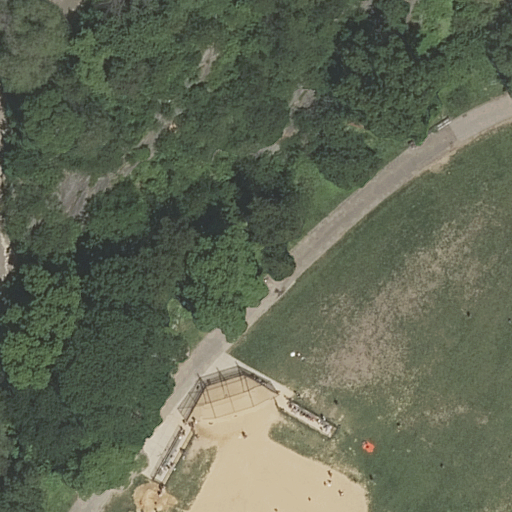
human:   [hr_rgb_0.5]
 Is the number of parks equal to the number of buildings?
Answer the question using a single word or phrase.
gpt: no

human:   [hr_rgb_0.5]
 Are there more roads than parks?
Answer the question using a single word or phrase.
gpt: yes

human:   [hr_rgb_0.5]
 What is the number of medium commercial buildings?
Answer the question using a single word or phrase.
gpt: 0

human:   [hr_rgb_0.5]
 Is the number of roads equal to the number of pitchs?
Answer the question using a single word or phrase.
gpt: no

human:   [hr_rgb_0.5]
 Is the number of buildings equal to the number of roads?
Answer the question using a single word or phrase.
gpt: no

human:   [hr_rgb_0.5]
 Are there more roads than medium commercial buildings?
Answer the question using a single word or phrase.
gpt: yes

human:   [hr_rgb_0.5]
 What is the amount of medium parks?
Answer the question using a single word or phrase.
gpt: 0

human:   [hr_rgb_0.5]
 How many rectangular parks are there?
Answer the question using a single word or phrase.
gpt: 1

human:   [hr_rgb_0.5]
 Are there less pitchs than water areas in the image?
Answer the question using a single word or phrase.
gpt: no

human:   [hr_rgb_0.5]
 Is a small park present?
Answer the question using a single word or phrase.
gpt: no

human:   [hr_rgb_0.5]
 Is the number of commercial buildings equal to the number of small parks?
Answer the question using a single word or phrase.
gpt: yes

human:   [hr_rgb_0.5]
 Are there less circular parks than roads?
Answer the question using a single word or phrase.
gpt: yes

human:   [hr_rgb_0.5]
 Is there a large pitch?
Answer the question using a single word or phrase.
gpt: yes

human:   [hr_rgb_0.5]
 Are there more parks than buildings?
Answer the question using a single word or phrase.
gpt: yes

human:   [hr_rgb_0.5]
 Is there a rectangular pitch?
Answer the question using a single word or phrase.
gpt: no

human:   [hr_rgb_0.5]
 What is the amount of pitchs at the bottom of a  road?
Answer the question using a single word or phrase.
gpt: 1

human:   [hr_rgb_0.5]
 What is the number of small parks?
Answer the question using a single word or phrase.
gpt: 0

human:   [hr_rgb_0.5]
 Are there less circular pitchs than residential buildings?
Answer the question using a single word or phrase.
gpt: no

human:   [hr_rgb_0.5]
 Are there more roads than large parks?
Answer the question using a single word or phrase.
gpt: yes

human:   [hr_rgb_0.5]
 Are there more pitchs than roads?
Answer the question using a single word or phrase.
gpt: no

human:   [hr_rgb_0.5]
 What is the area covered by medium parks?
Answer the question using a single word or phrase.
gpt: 0m2

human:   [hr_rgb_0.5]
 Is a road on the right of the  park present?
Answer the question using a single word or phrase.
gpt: no

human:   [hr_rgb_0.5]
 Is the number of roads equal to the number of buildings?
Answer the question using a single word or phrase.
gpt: no

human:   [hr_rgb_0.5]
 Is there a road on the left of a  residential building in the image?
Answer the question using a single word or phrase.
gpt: no

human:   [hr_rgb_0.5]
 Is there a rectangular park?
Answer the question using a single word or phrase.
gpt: yes

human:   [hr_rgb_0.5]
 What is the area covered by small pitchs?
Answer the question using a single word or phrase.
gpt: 0m2

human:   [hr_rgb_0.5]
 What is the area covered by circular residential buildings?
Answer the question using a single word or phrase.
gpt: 0m2

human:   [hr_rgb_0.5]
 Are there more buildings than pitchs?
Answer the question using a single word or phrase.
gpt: no

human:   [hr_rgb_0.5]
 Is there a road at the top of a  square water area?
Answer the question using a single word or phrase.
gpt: no

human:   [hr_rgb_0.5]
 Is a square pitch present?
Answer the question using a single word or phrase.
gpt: no

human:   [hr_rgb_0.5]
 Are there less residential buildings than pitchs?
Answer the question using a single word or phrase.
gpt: yes

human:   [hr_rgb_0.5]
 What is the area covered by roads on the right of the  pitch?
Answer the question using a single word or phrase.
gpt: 0m2

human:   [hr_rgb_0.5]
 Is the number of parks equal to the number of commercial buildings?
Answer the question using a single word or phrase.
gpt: no

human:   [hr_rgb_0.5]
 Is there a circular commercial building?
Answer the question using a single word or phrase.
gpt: no

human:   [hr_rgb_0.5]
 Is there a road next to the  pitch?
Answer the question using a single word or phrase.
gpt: yes

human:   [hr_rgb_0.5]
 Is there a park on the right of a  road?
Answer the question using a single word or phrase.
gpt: no